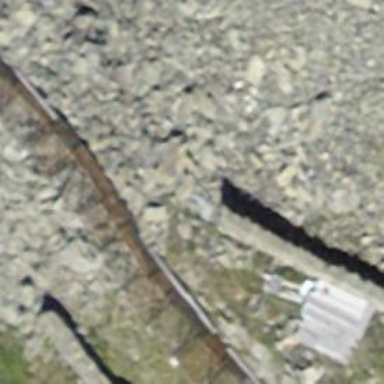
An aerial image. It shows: Snow fence that is man-made.